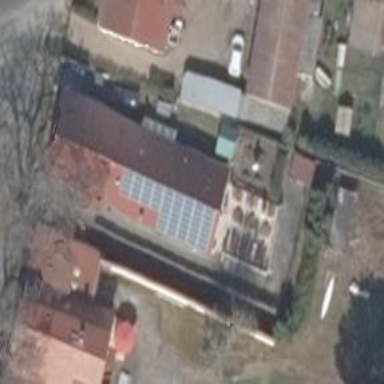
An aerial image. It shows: Commercial building with gabled roof.